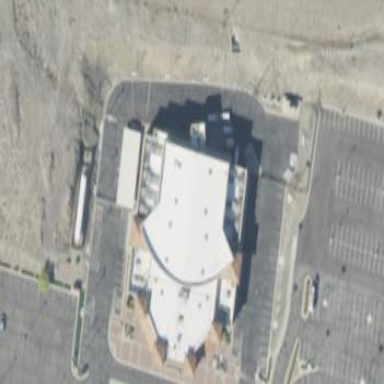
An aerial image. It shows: Theater building.